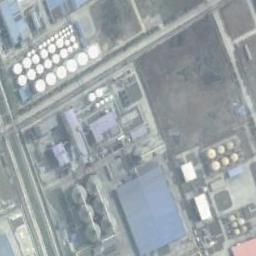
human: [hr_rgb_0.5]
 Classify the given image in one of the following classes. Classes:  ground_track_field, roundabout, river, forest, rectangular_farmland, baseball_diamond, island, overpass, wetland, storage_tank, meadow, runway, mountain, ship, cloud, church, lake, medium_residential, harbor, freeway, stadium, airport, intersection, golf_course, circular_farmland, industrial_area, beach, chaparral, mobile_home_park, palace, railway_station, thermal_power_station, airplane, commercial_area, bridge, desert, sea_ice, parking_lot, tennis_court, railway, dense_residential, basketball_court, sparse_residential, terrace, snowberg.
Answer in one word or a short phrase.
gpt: storage_tank